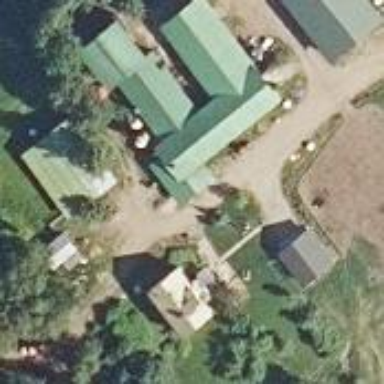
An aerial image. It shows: Farmyard area.